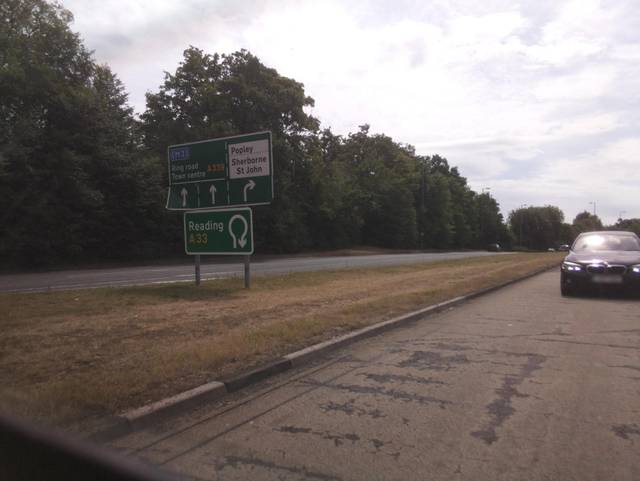
Region: United Kingdom
Coordinates: 51.283, -1.071